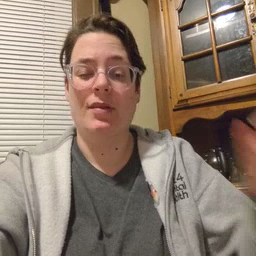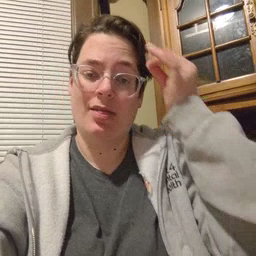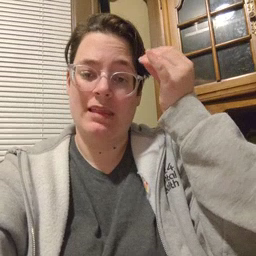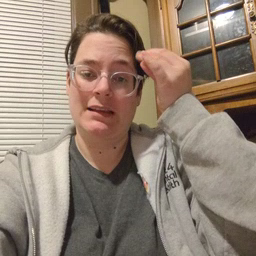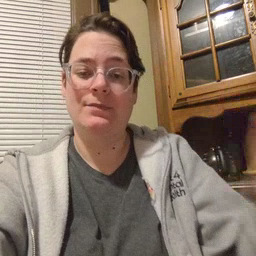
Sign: think